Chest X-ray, PA view. Patient: 39 years old, sex F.
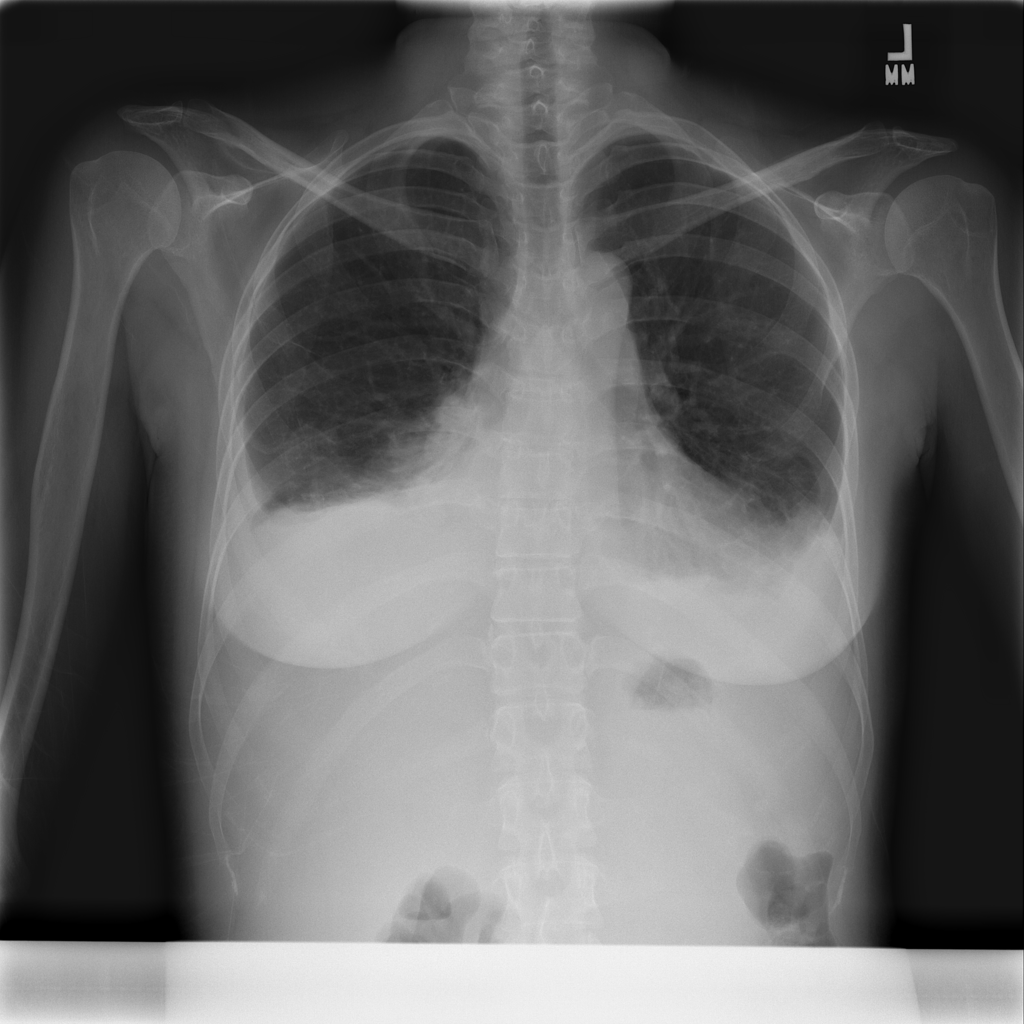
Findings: Effusion, Infiltration